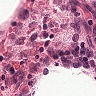
Metastatic tissue present: no